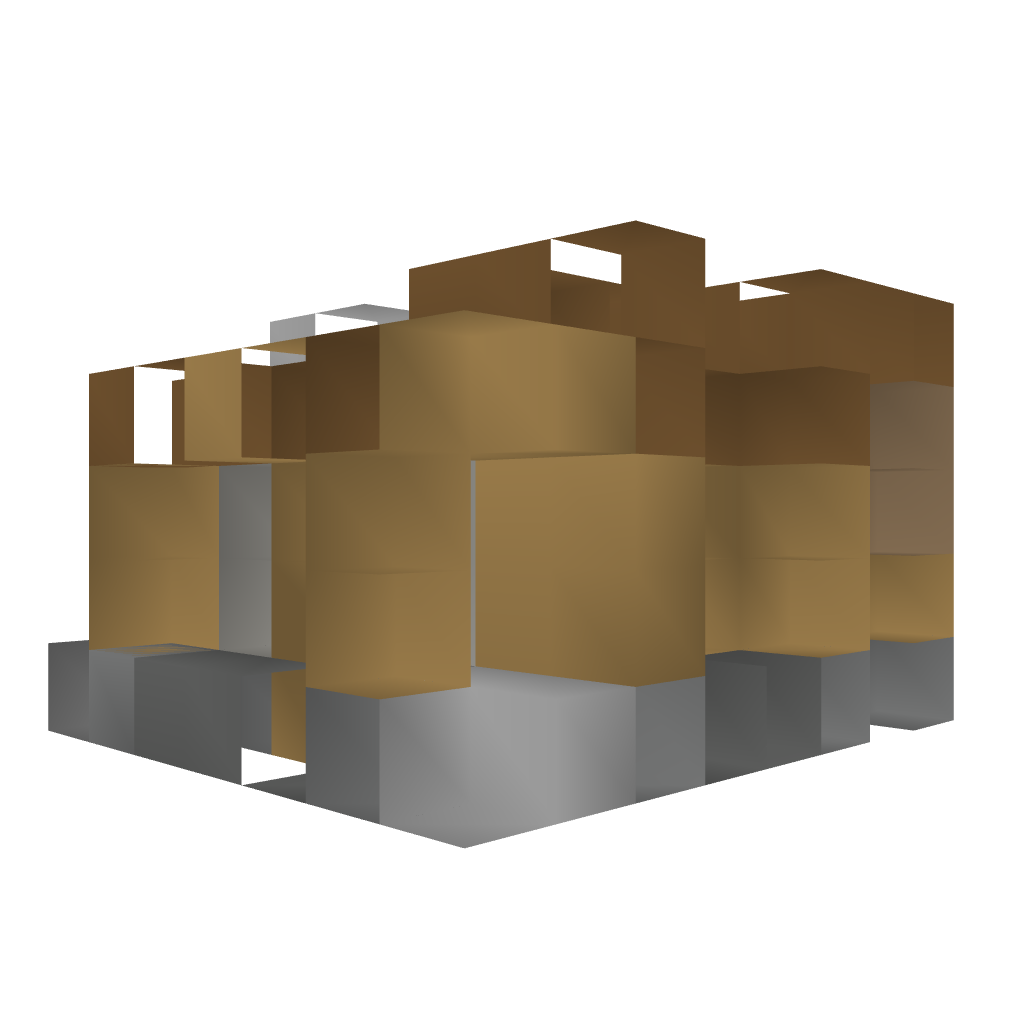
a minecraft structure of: Small Villa